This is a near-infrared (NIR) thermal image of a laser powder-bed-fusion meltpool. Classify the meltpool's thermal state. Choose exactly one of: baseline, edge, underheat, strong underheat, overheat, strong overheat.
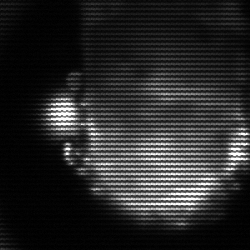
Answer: baseline